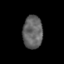
Tissue: skin
Cell type: Epithelial cells
Senescence score: 0.8683
Nuclear area (px): 644
Mean DAPI intensity: 99.193